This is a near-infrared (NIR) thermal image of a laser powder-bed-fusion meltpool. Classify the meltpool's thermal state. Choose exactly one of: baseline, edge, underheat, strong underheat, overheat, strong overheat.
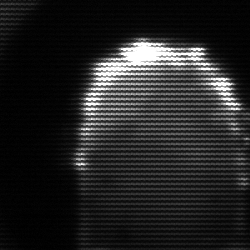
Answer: baseline